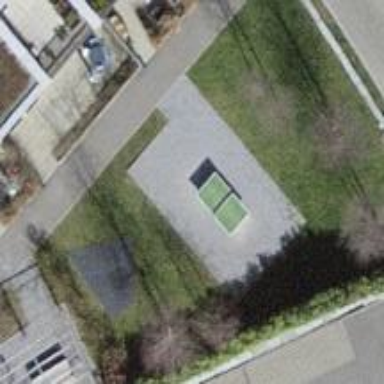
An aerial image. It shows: Playground area for leisure land.